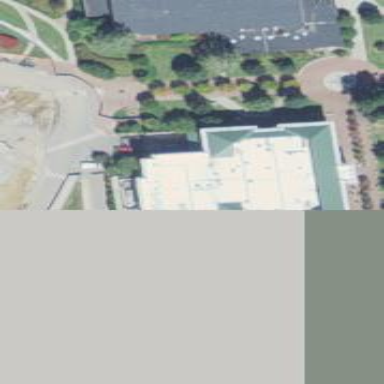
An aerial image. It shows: University building with flat white roof.